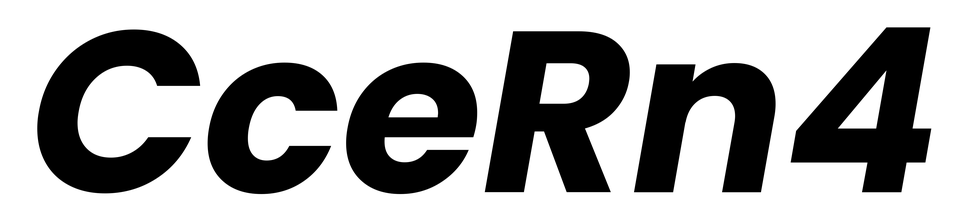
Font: Poppins-BoldItalic